Question: Hi I am trying to create a Custom View that takes as well as deletes a picture and looks like the following:

Following operations a view can perform:
- - -
How do I create a listener to find out when the image has been taken by the camera? The location of the image that needs to be taken is known before.
'''
public class artooPicture extends RelativeLayout {
ImageView preview, delete;
String value = Environment.getExternalStorageDirectory() + "/99006796"
+ "_" + ".jpg", suffix;
boolean clicked = false;
public artooPicture(Context context) {
this(context, null);
}
public artooPicture(Context context, AttributeSet attrs) {
this(context, attrs, 0);
}
public artooPicture(Context context, AttributeSet attrs, int defStyle) {
super(context, attrs, defStyle);
((Activity) getContext()).getLayoutInflater().inflate(R.layout.picture,
this, true);
delete = (ImageView) findViewById(R.id.scan_delete);
preview = (ImageView) findViewById(R.id.scan_preview);
File f = new File(value);
if (f.exists()) {
clicked = true;
preview.setImageDrawable(BitmapDrawable.createFromPath(value));
} else {
}
delete.setOnClickListener(deleteListener);
preview.setOnClickListener(previewListener);
}
View.OnClickListener deleteListener = new OnClickListener() {
@Override
public void onClick(View v) {
if(clicked){
File f = new File(value);
f.delete();
preview.setImageResource(R.drawable.no_image);
}
clicked = false;
}
};
View.OnClickListener previewListener = new OnClickListener() {
@Override
public void onClick(View v) {
Intent i = new Intent(MediaStore.ACTION_IMAGE_CAPTURE);
i.putExtra(MediaStore.EXTRA_OUTPUT, Uri.fromFile(new File(value)));
getContext().startActivity(i);
}
};
}
'''
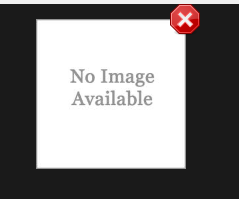
Answer: Solved using Threads. Does anyone have a better solution?
'''
View.OnClickListener previewListener = new OnClickListener() {
@Override
public void onClick(View v) {
if (!clicked) {
Intent i = new Intent(MediaStore.ACTION_IMAGE_CAPTURE);
i.putExtra(MediaStore.EXTRA_OUTPUT, Uri
.fromFile(new File(value)));
getContext().startActivity(i);
Thread t = new Thread(new Runnable() {
@Override
public void run() {
File f;
do {
f = new File(value);
} while (!f.exists());
if (f.exists()) {
preview.setImageDrawable(BitmapDrawable
.createFromPath(value));
clicked = true;
}
}
});
t.run();
} else {
Dialog d = new Dialog(getContext());
ImageView iv = new ImageView(getContext());
iv.setImageDrawable(BitmapDrawable.createFromPath(value));
d.setContentView(iv);
d.setCancelable(true);
d.show();
}
}
};
'''